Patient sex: F
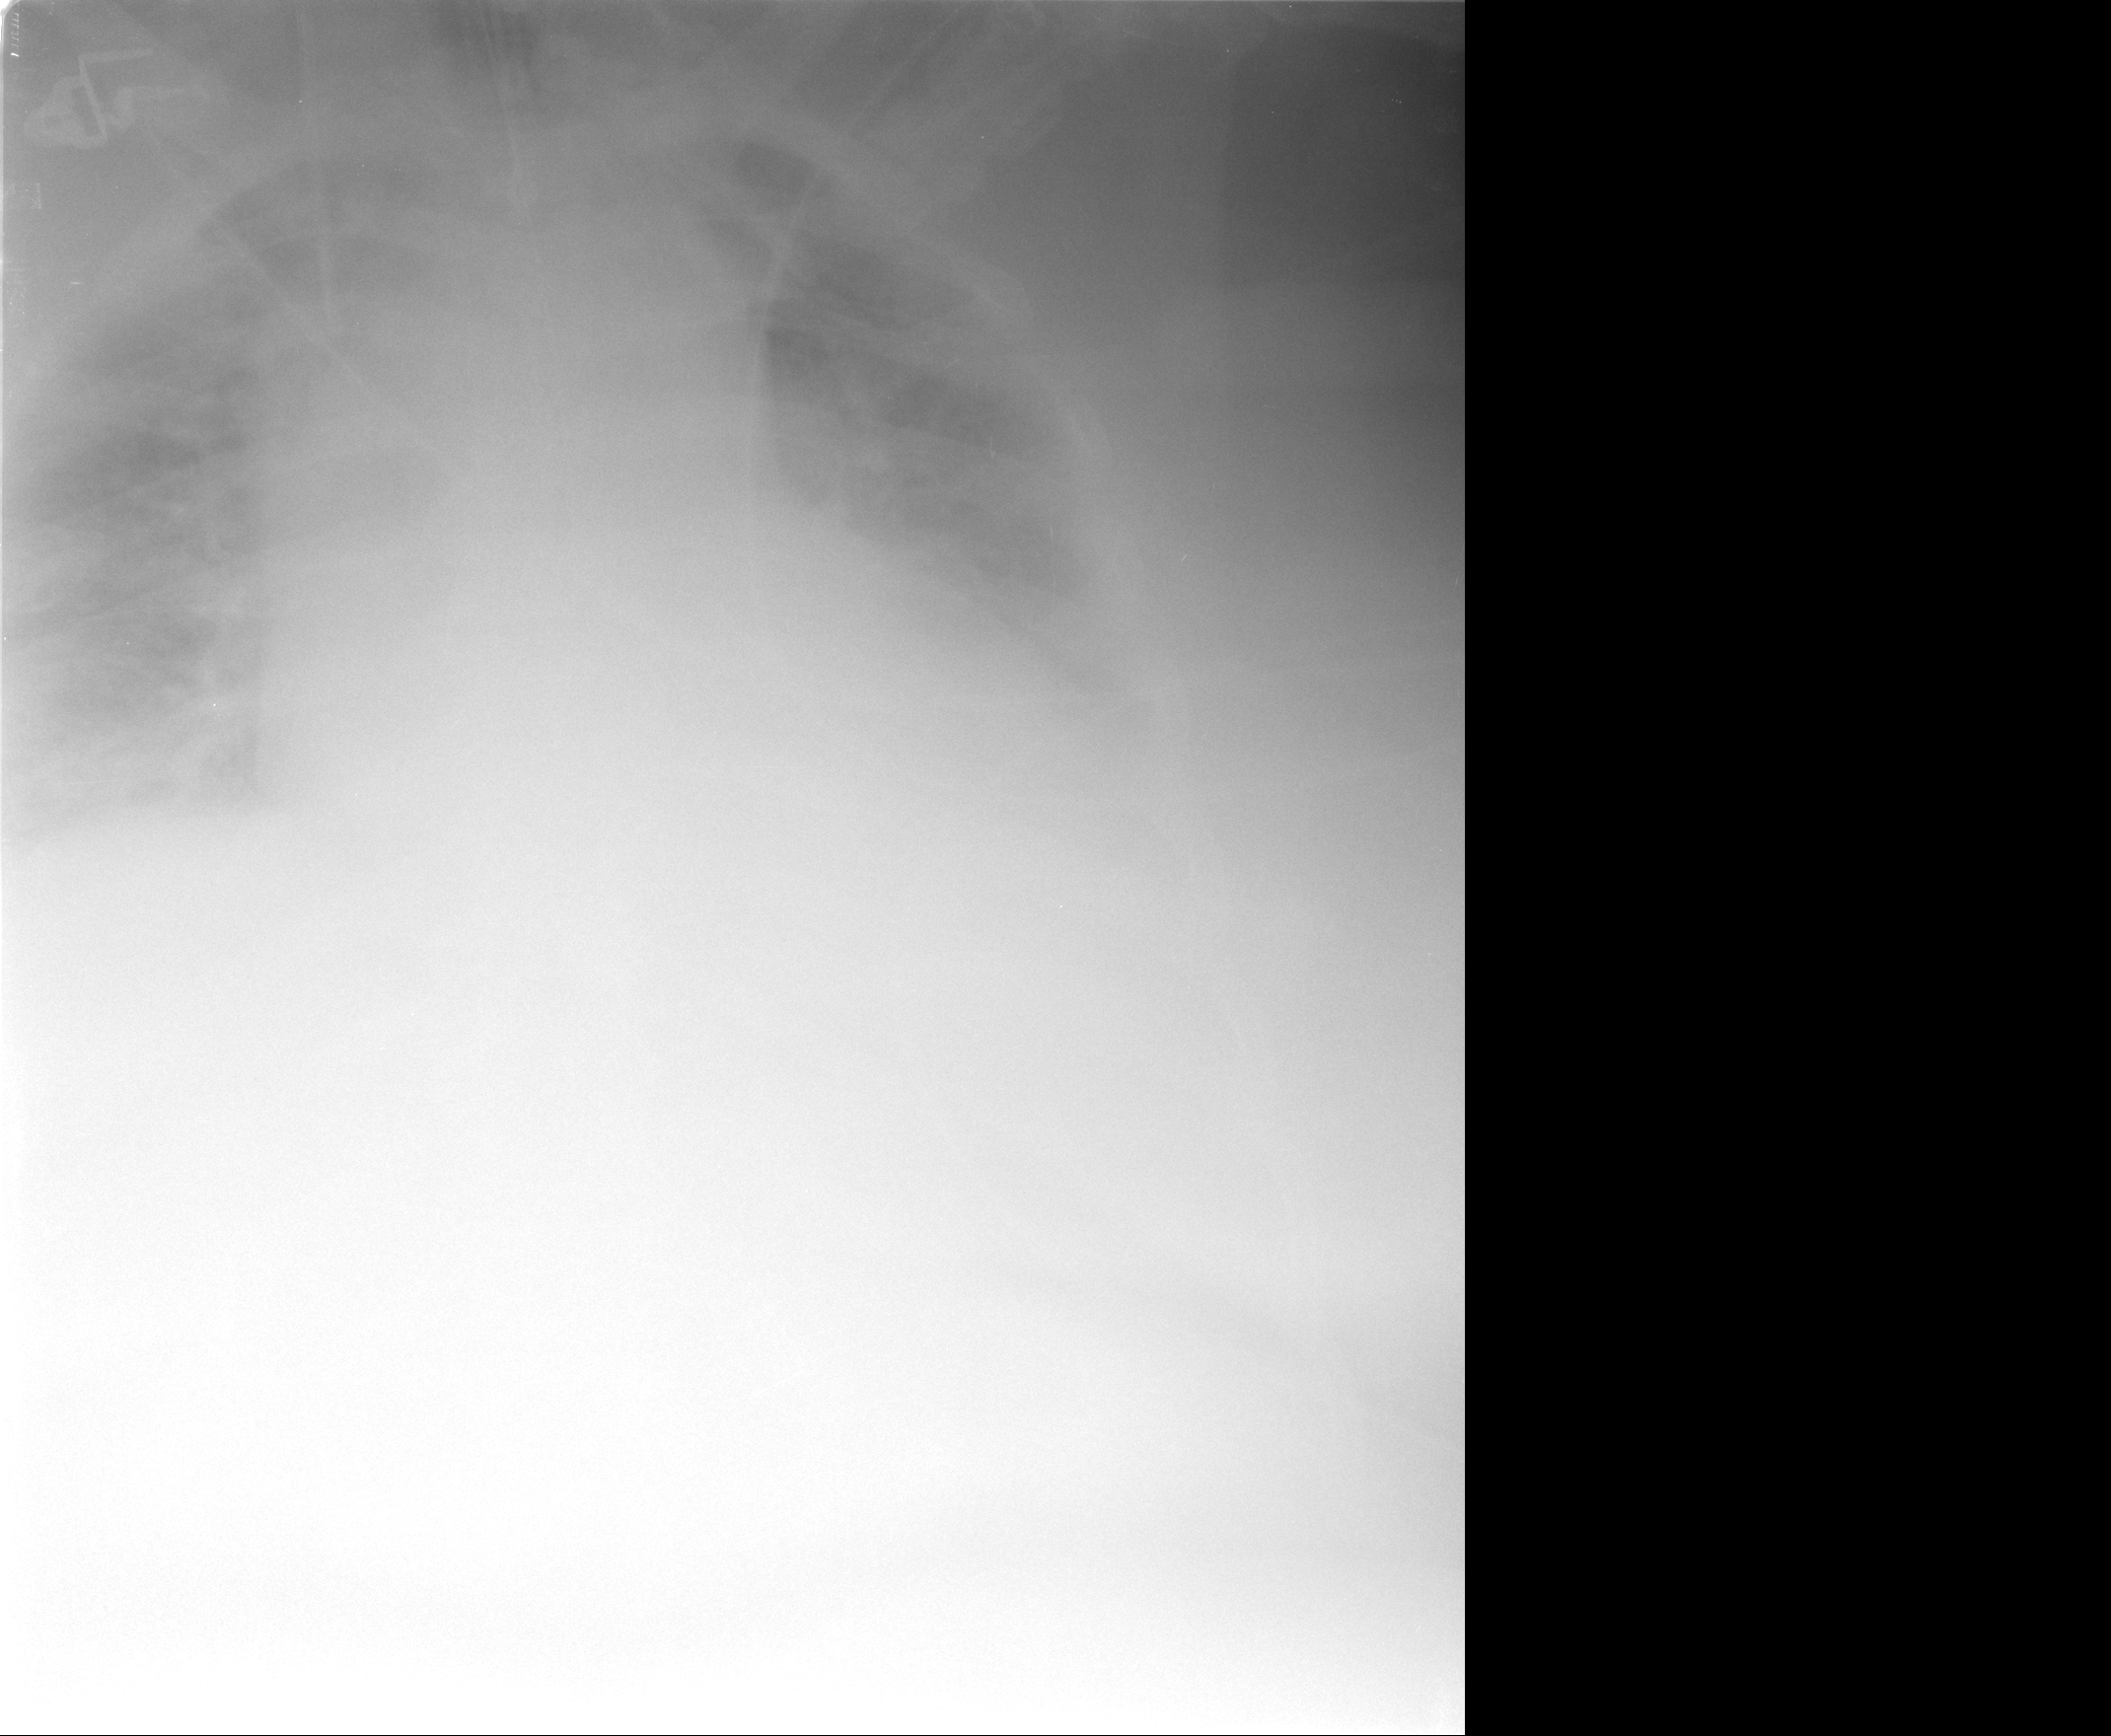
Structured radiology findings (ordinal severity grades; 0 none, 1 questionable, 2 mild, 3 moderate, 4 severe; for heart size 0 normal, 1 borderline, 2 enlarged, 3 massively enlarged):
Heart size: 2
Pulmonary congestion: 2
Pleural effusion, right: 2
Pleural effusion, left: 2
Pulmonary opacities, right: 0
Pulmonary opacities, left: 0
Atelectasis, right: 2
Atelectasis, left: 2